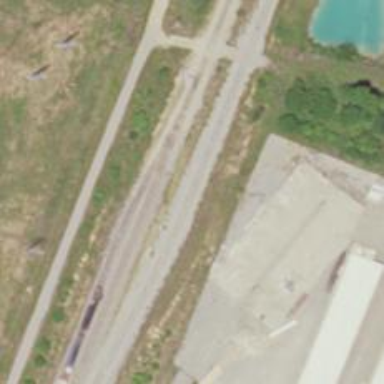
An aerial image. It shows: Railway spur service.